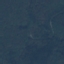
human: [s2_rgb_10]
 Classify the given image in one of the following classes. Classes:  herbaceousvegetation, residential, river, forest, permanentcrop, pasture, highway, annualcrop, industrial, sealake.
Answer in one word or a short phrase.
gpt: Forest